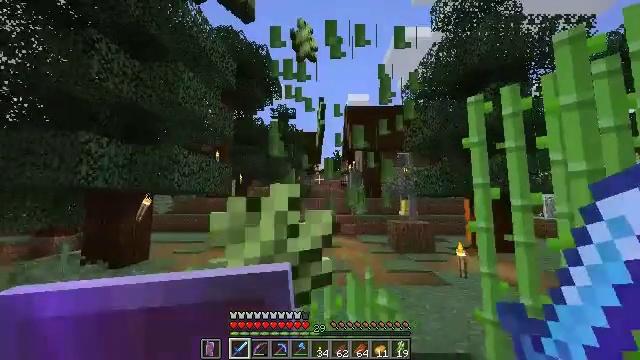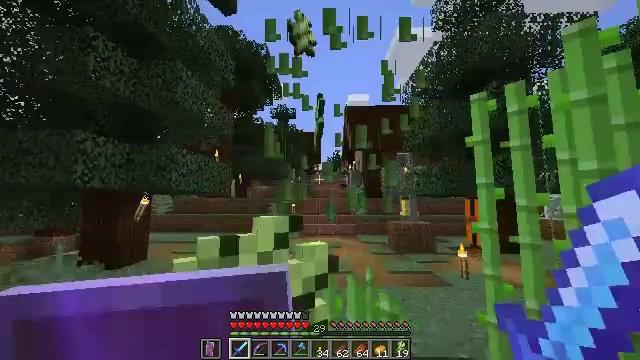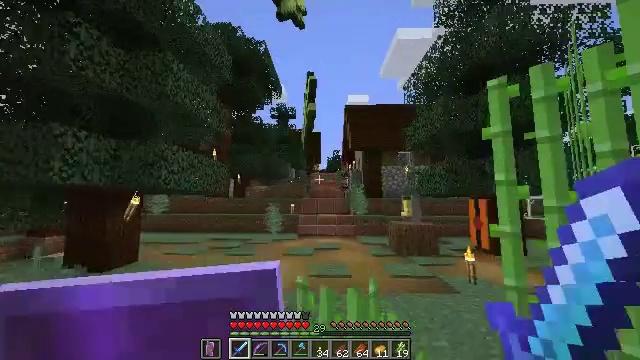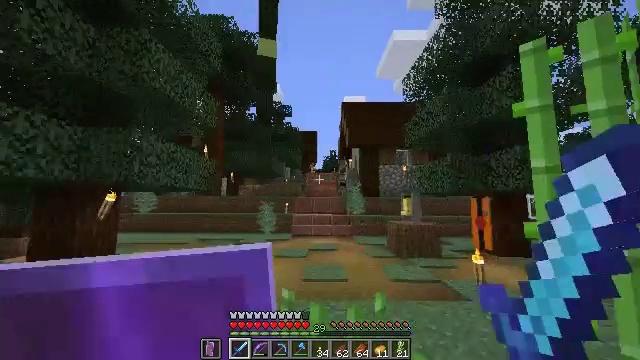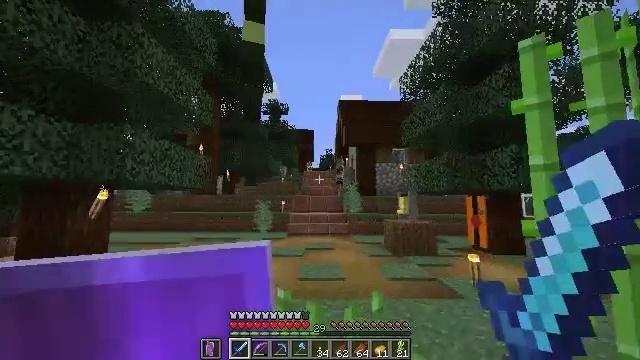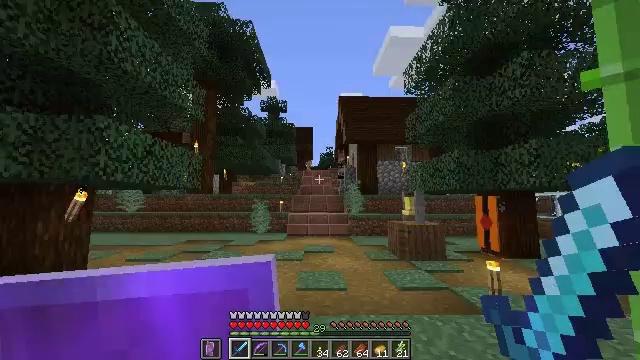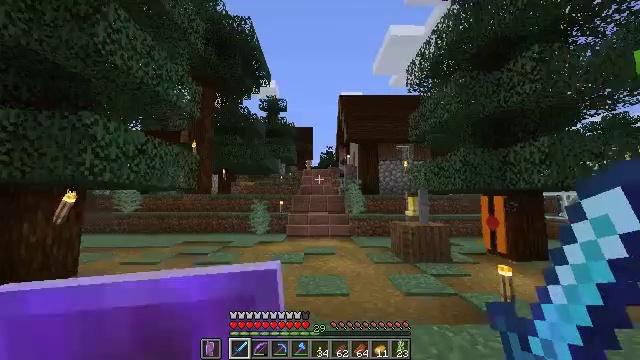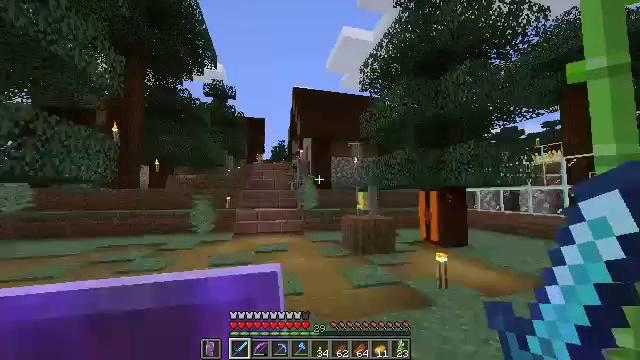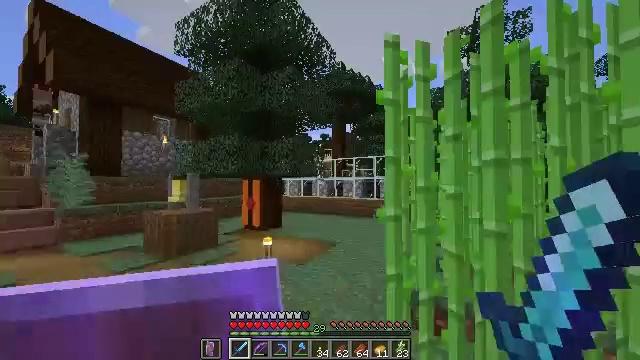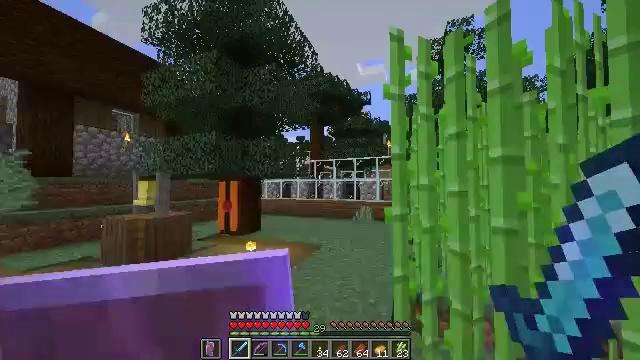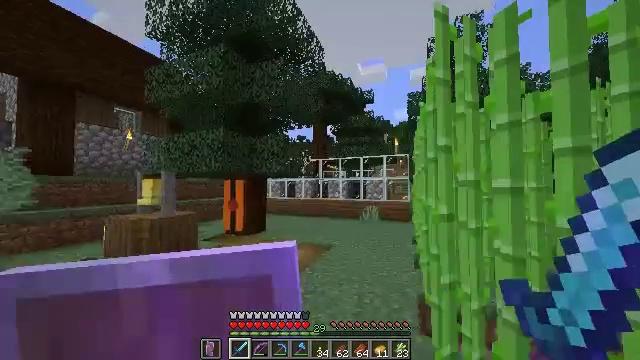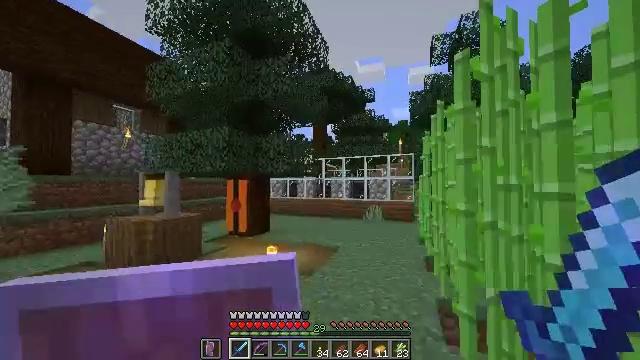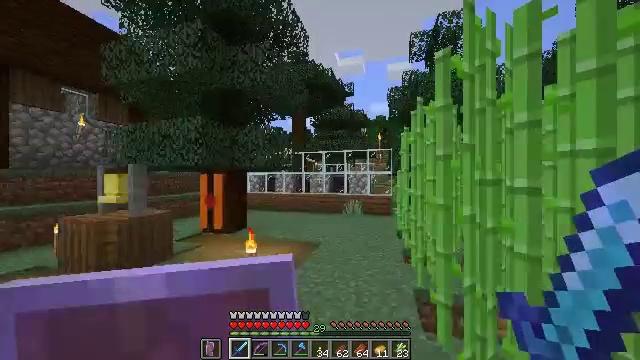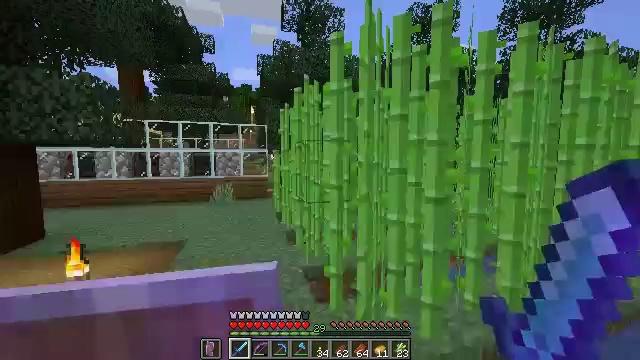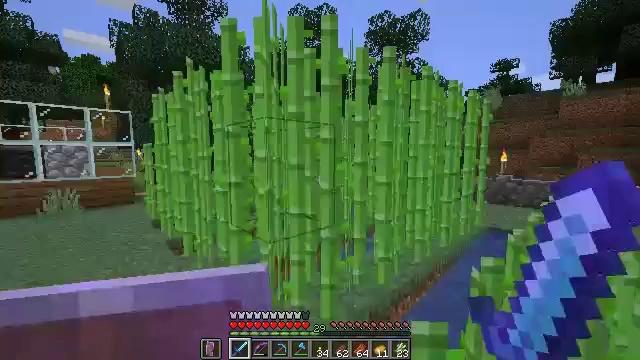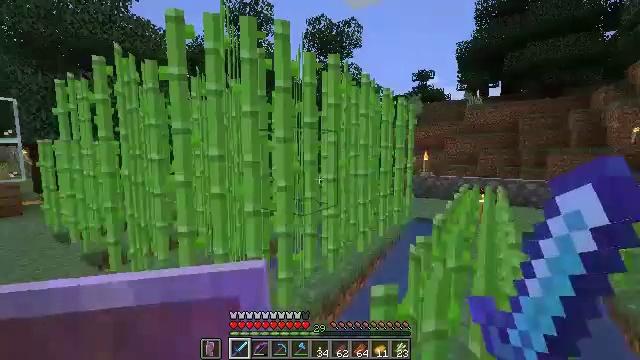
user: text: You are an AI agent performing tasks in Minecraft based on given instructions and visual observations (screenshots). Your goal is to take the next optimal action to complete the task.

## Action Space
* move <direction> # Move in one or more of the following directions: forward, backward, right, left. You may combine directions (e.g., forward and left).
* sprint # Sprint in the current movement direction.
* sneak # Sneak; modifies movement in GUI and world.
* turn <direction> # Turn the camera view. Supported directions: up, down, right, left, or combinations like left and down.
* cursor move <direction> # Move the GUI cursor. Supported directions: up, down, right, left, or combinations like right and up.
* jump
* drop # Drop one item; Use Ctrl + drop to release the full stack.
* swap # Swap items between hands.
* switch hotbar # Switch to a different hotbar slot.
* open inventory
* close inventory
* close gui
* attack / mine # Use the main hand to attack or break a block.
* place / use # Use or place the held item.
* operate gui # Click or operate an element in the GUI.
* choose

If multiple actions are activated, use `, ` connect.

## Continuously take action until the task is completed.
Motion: motion action
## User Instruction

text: Harvest sugar cane from the plant.
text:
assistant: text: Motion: move forward
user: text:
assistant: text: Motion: move forward
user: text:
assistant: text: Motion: move forward, turn right
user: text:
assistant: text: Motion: move forward
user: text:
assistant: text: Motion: move forward
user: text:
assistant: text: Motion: move forward
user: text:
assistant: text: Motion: move forward and move left, turn right and down
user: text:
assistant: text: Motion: move forward and move left, turn right and down
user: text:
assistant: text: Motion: move forward and move left, turn right
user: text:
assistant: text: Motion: move forward and move left
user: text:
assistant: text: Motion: move left
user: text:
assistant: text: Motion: move left, turn right and down
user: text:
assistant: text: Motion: move left, turn right and down
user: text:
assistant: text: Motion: move back and move left, turn right
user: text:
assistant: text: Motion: move back and move left, turn right
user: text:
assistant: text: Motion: move back and move left, turn right
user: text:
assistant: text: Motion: move left, turn right
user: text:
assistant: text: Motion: move left, turn right
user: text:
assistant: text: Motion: move left, turn right
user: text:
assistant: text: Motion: move forward and move left, turn right
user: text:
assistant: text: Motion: move forward and move left
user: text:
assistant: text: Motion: move forward and move left
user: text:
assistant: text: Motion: move forward and move left
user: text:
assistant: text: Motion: move forward and move left
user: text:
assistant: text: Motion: attack / mine
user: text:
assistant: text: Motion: attack / mine
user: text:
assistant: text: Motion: move forward, turn right and up, attack / mine
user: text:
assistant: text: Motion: move forward, turn right and up, attack / mine
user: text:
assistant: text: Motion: move forward, turn right, attack / mine
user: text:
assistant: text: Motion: move forward, attack / mine